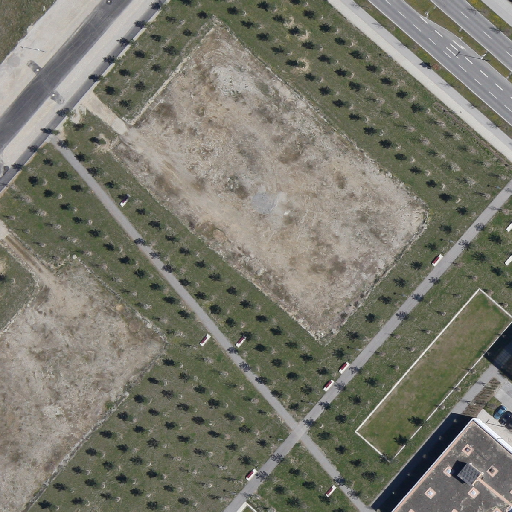
Referring expression: road marking